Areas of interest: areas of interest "Commercial service"
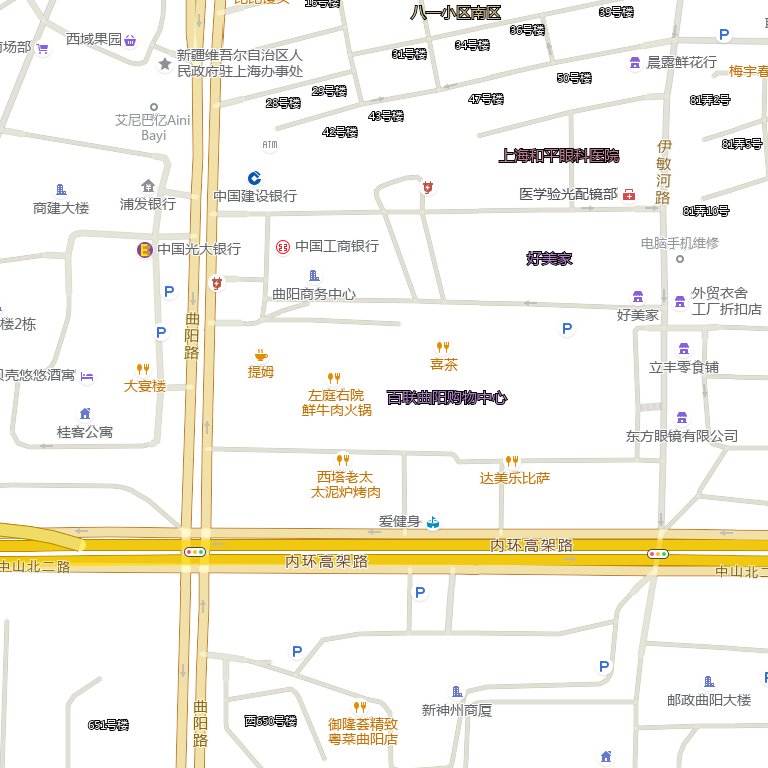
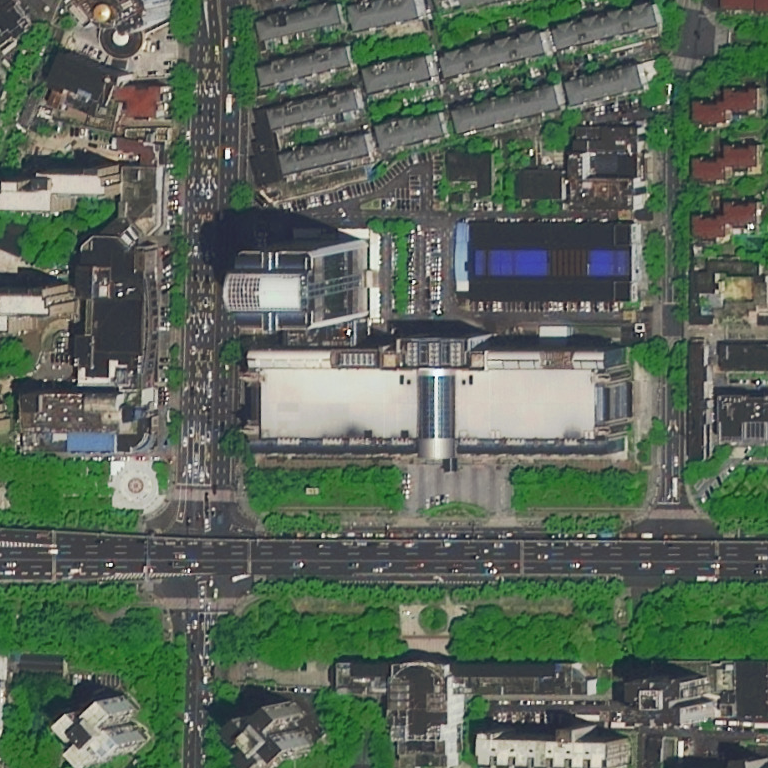